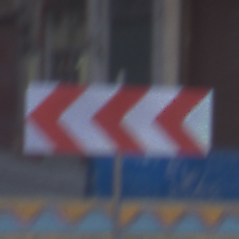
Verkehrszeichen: RichtungstafelnInKurvenGrossRechts
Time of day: SunriseSunset
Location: Outdoor (Urban)
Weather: PartlyCloudy
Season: NotSpecified
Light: Natural